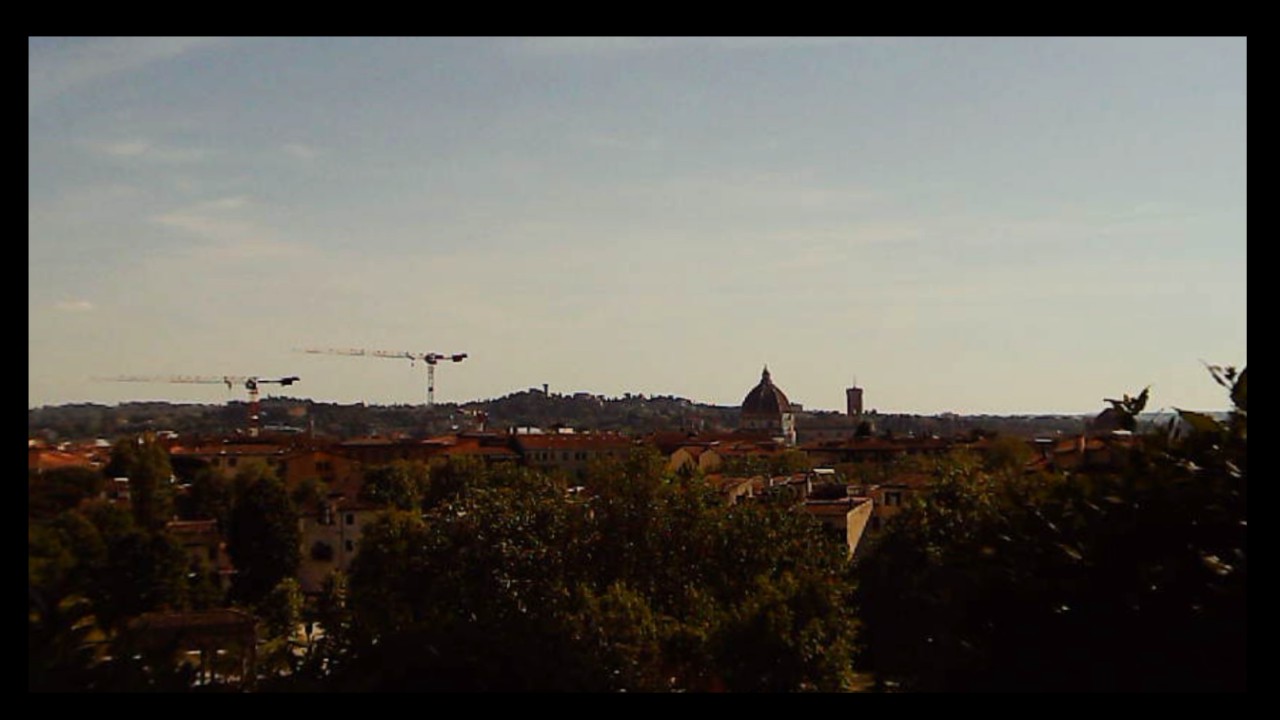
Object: DarwinFPV cineape20